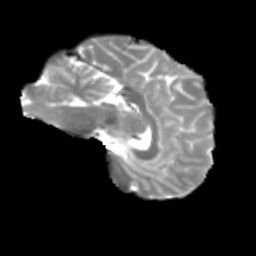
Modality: T2w
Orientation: sagittal
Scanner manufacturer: siemens
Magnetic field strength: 3 T
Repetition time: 4 s
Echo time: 0.0594 s